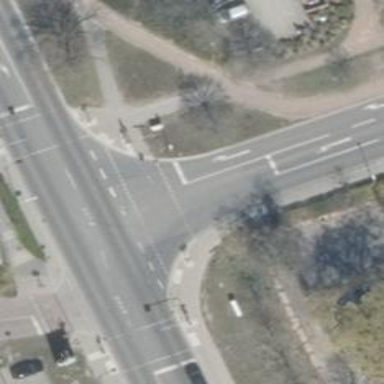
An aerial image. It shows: Road with traffic signals. The crossing also has traffic signals in the form of signal.